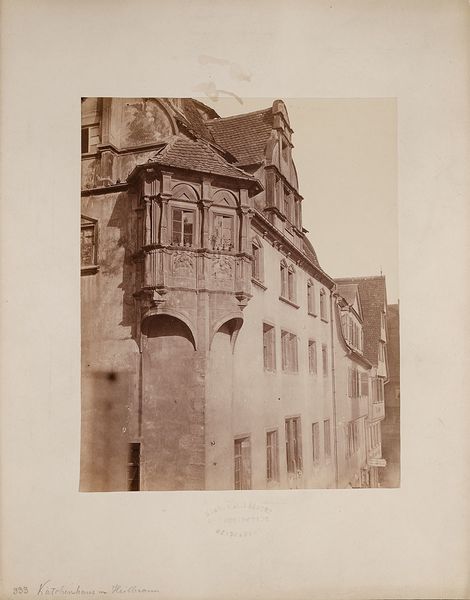
Titel: Käthchenhaus in Heilbronn
Künstler: Georg Maria Eckert
Standort: Hamburg
Institution: Museum für Kunst und Gewerbe Hamburg
Schlagwörter: architektur, foto, fotografie, photographie, erker, photo, architekturfotografie, albumin, lichtbild, historische, architekturphotographie, bildwerke, angewandte und bildende kunst, hessische systematik, schwarzweißpositivverfahren, silbersalzverfahren, schwarzweißfotografie, gebäude, örtlichkeit, straße, stätte, albuminpapier